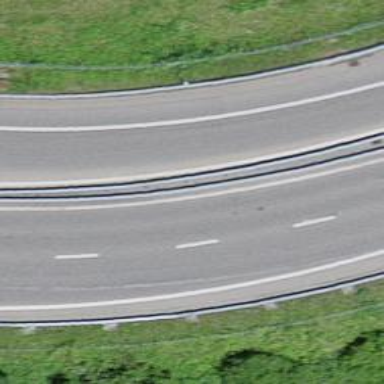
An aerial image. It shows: Guard rail as barrier.